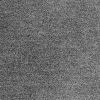
Atmospheric dust classification: dusty